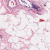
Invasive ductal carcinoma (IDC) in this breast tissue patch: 0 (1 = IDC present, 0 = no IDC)